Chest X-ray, AP view. Patient: 21 years old, sex F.
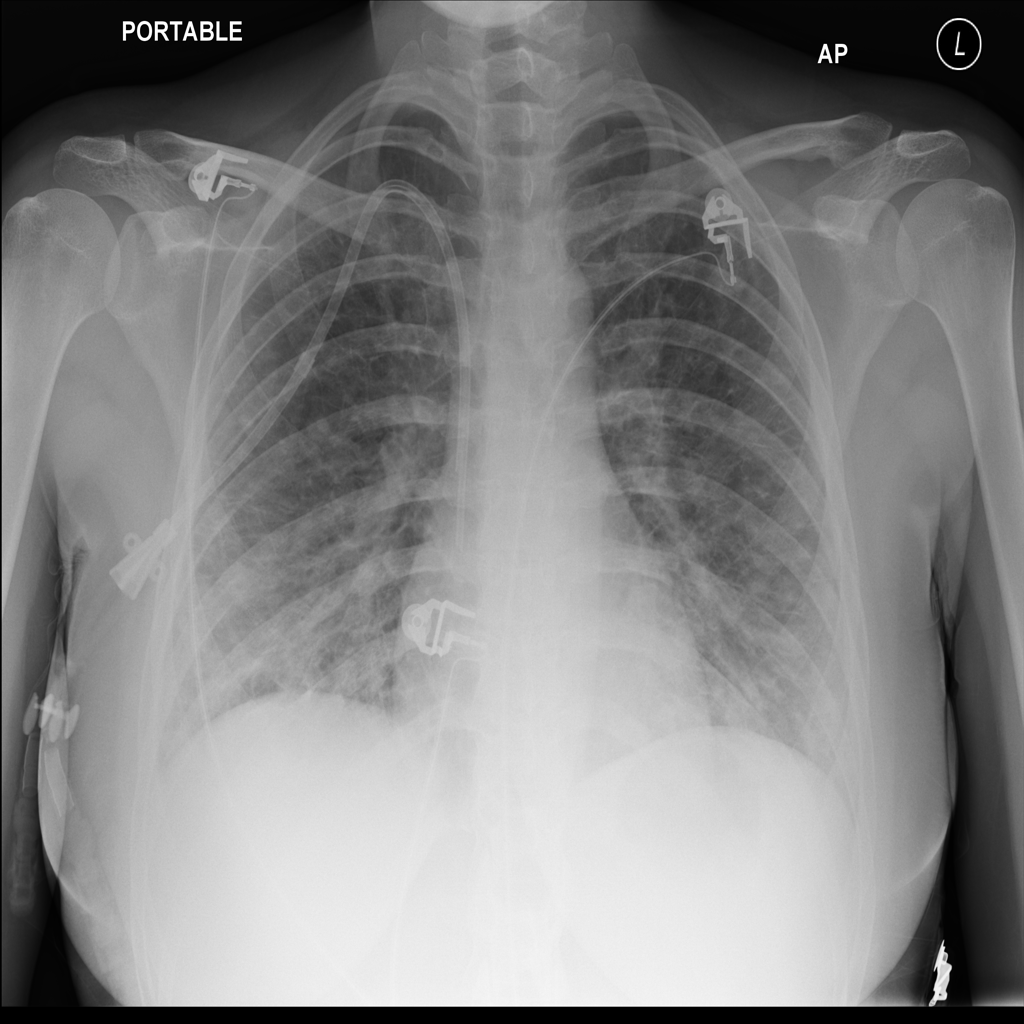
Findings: Infiltration